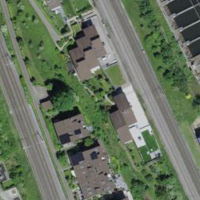
EUNIS habitat code: 54
Species observed at this site:
Hirundo rustica